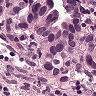
Metastatic tissue present: yes